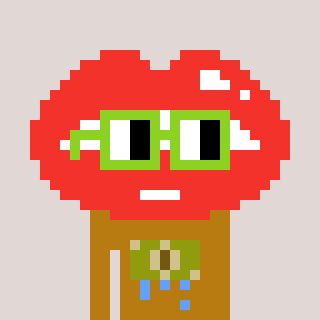
a pixel art character with square light green glasses, a lips-shaped head and a gold-colored body on a warm background